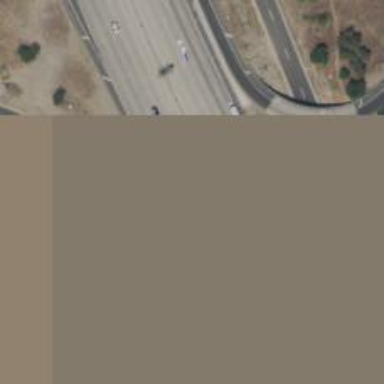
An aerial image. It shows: Motorway.